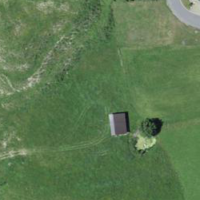
EUNIS habitat code: 26
Species observed at this site:
Melanargia galathea